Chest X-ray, AP view. Patient: 65 years old, sex M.
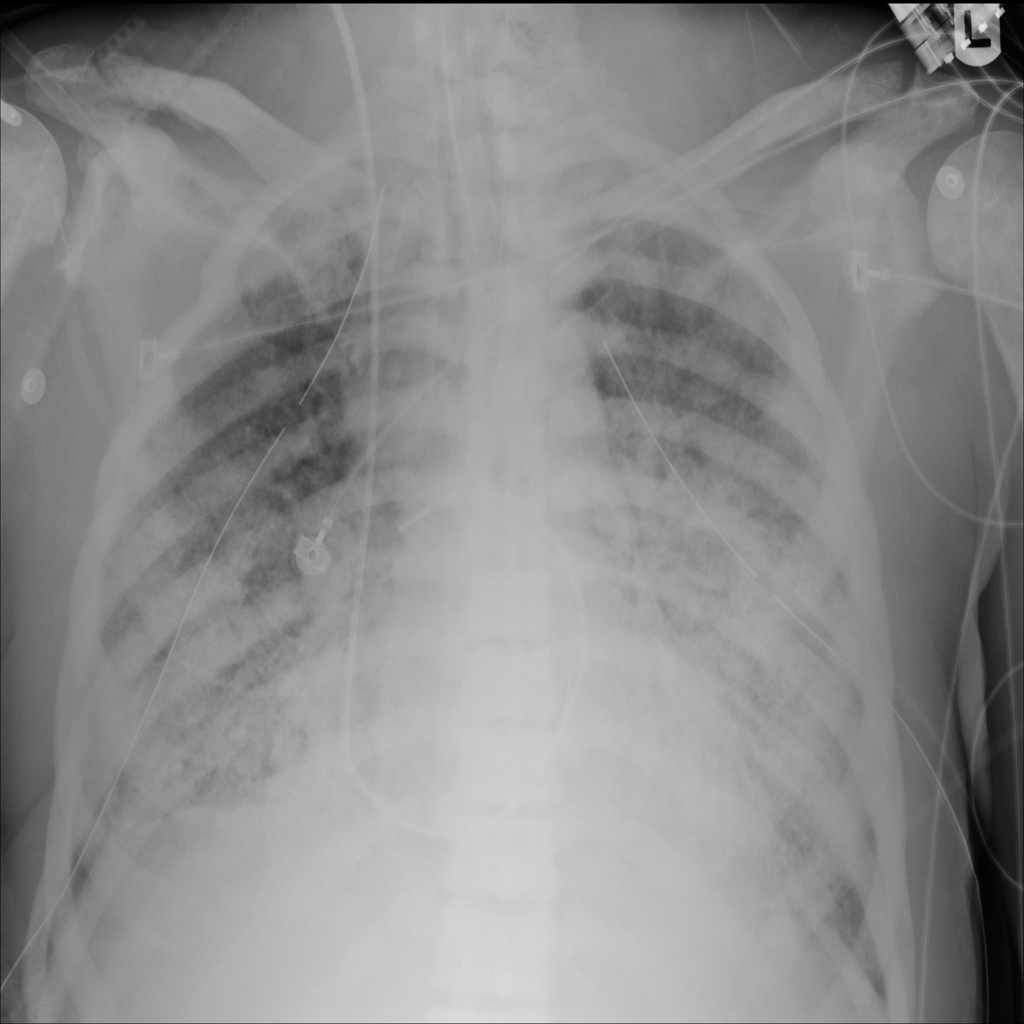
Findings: Infiltration